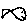
Label: fish